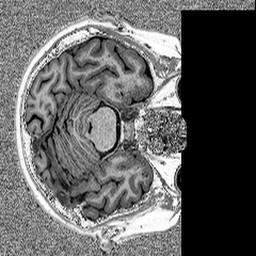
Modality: MP2RAGE
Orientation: axial
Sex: female